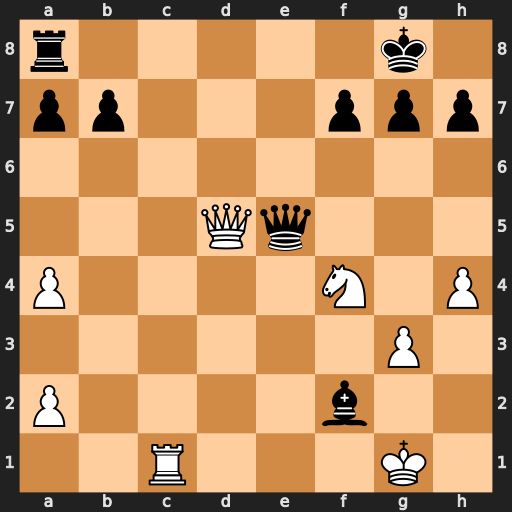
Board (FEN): r5k1/pp3ppp/8/3Qq3/P4N1P/6P1/P4b2/2R3K1
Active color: w
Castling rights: -
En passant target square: -
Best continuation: Kxf2 Qb2+ Ne2